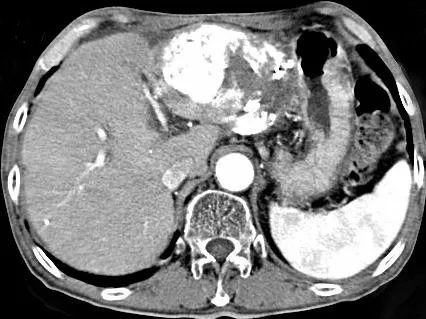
Enhanced CT scans after the combination treatment with TAE and stereotactic radiosurgery. The tumor size and vascularity improved, along with the significant reduction of the tumor markers (AFP and PIVKA-II). The serum level of AFP and PIVKA-II decreased from 164.9 ng/ml and 3692 mAU/ml to 14.4 ng/ml and 32 mAU/ml, respectively.
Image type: radiology (ct)